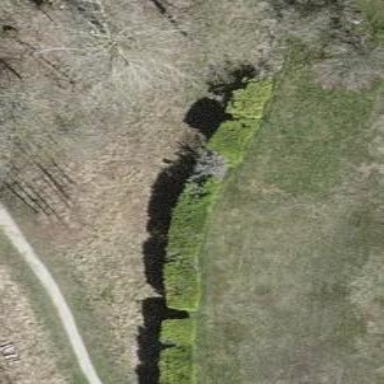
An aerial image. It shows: Hedge acting as barrier.